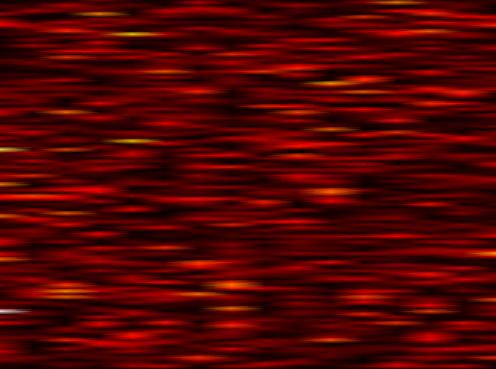
Label: FBMC